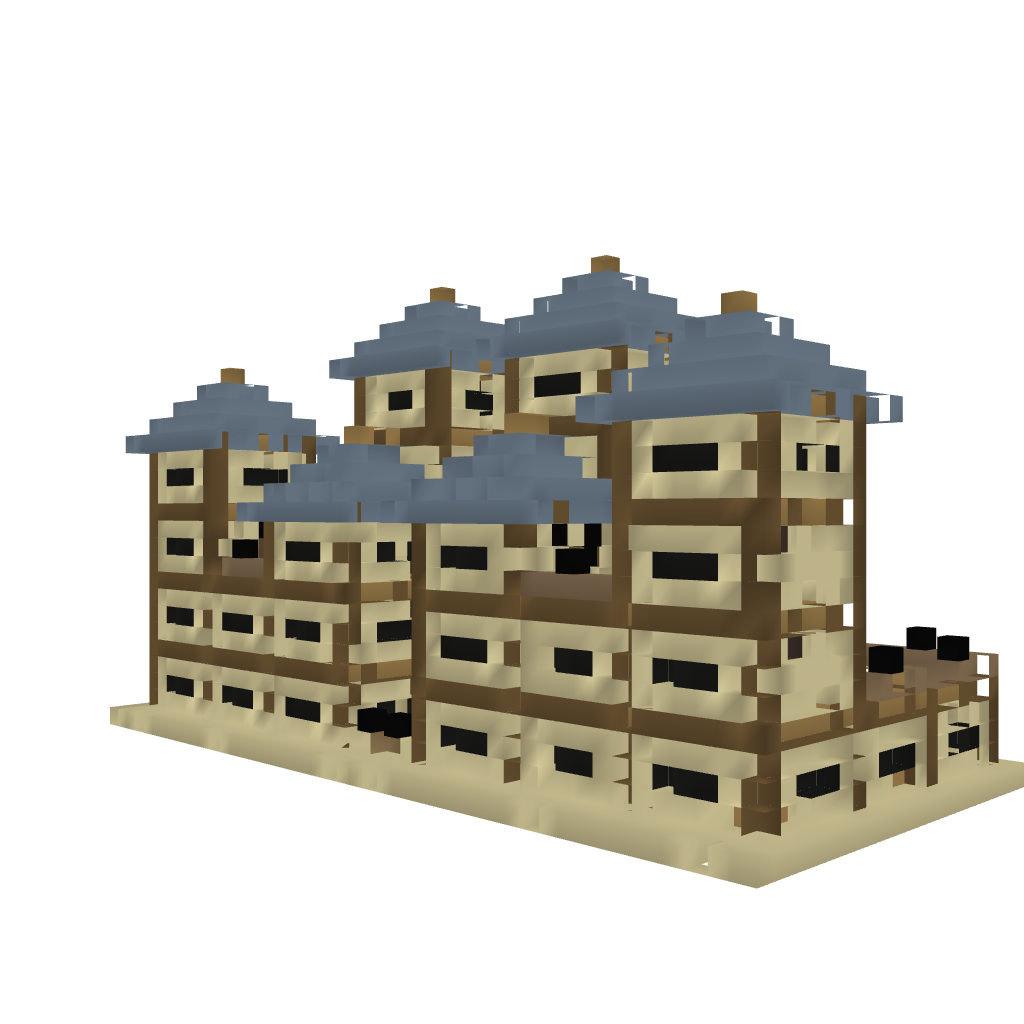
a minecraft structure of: Desert Mansion (Not Furnished)